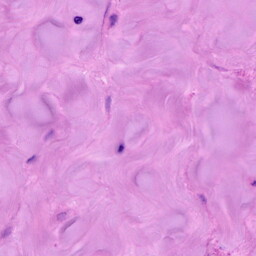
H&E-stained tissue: Breast